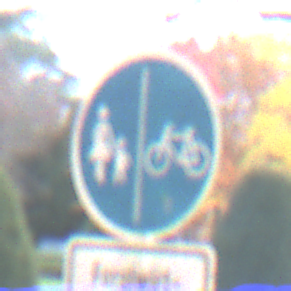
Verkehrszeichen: GetrennterRadUndGehwegRadwegRechts
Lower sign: BesondereFahrzeugeUndTransportgueter7
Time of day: MorningAfternoon
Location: Roofed (Urban)
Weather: PartlyCloudy
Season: NotSpecified
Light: Natural